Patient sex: F
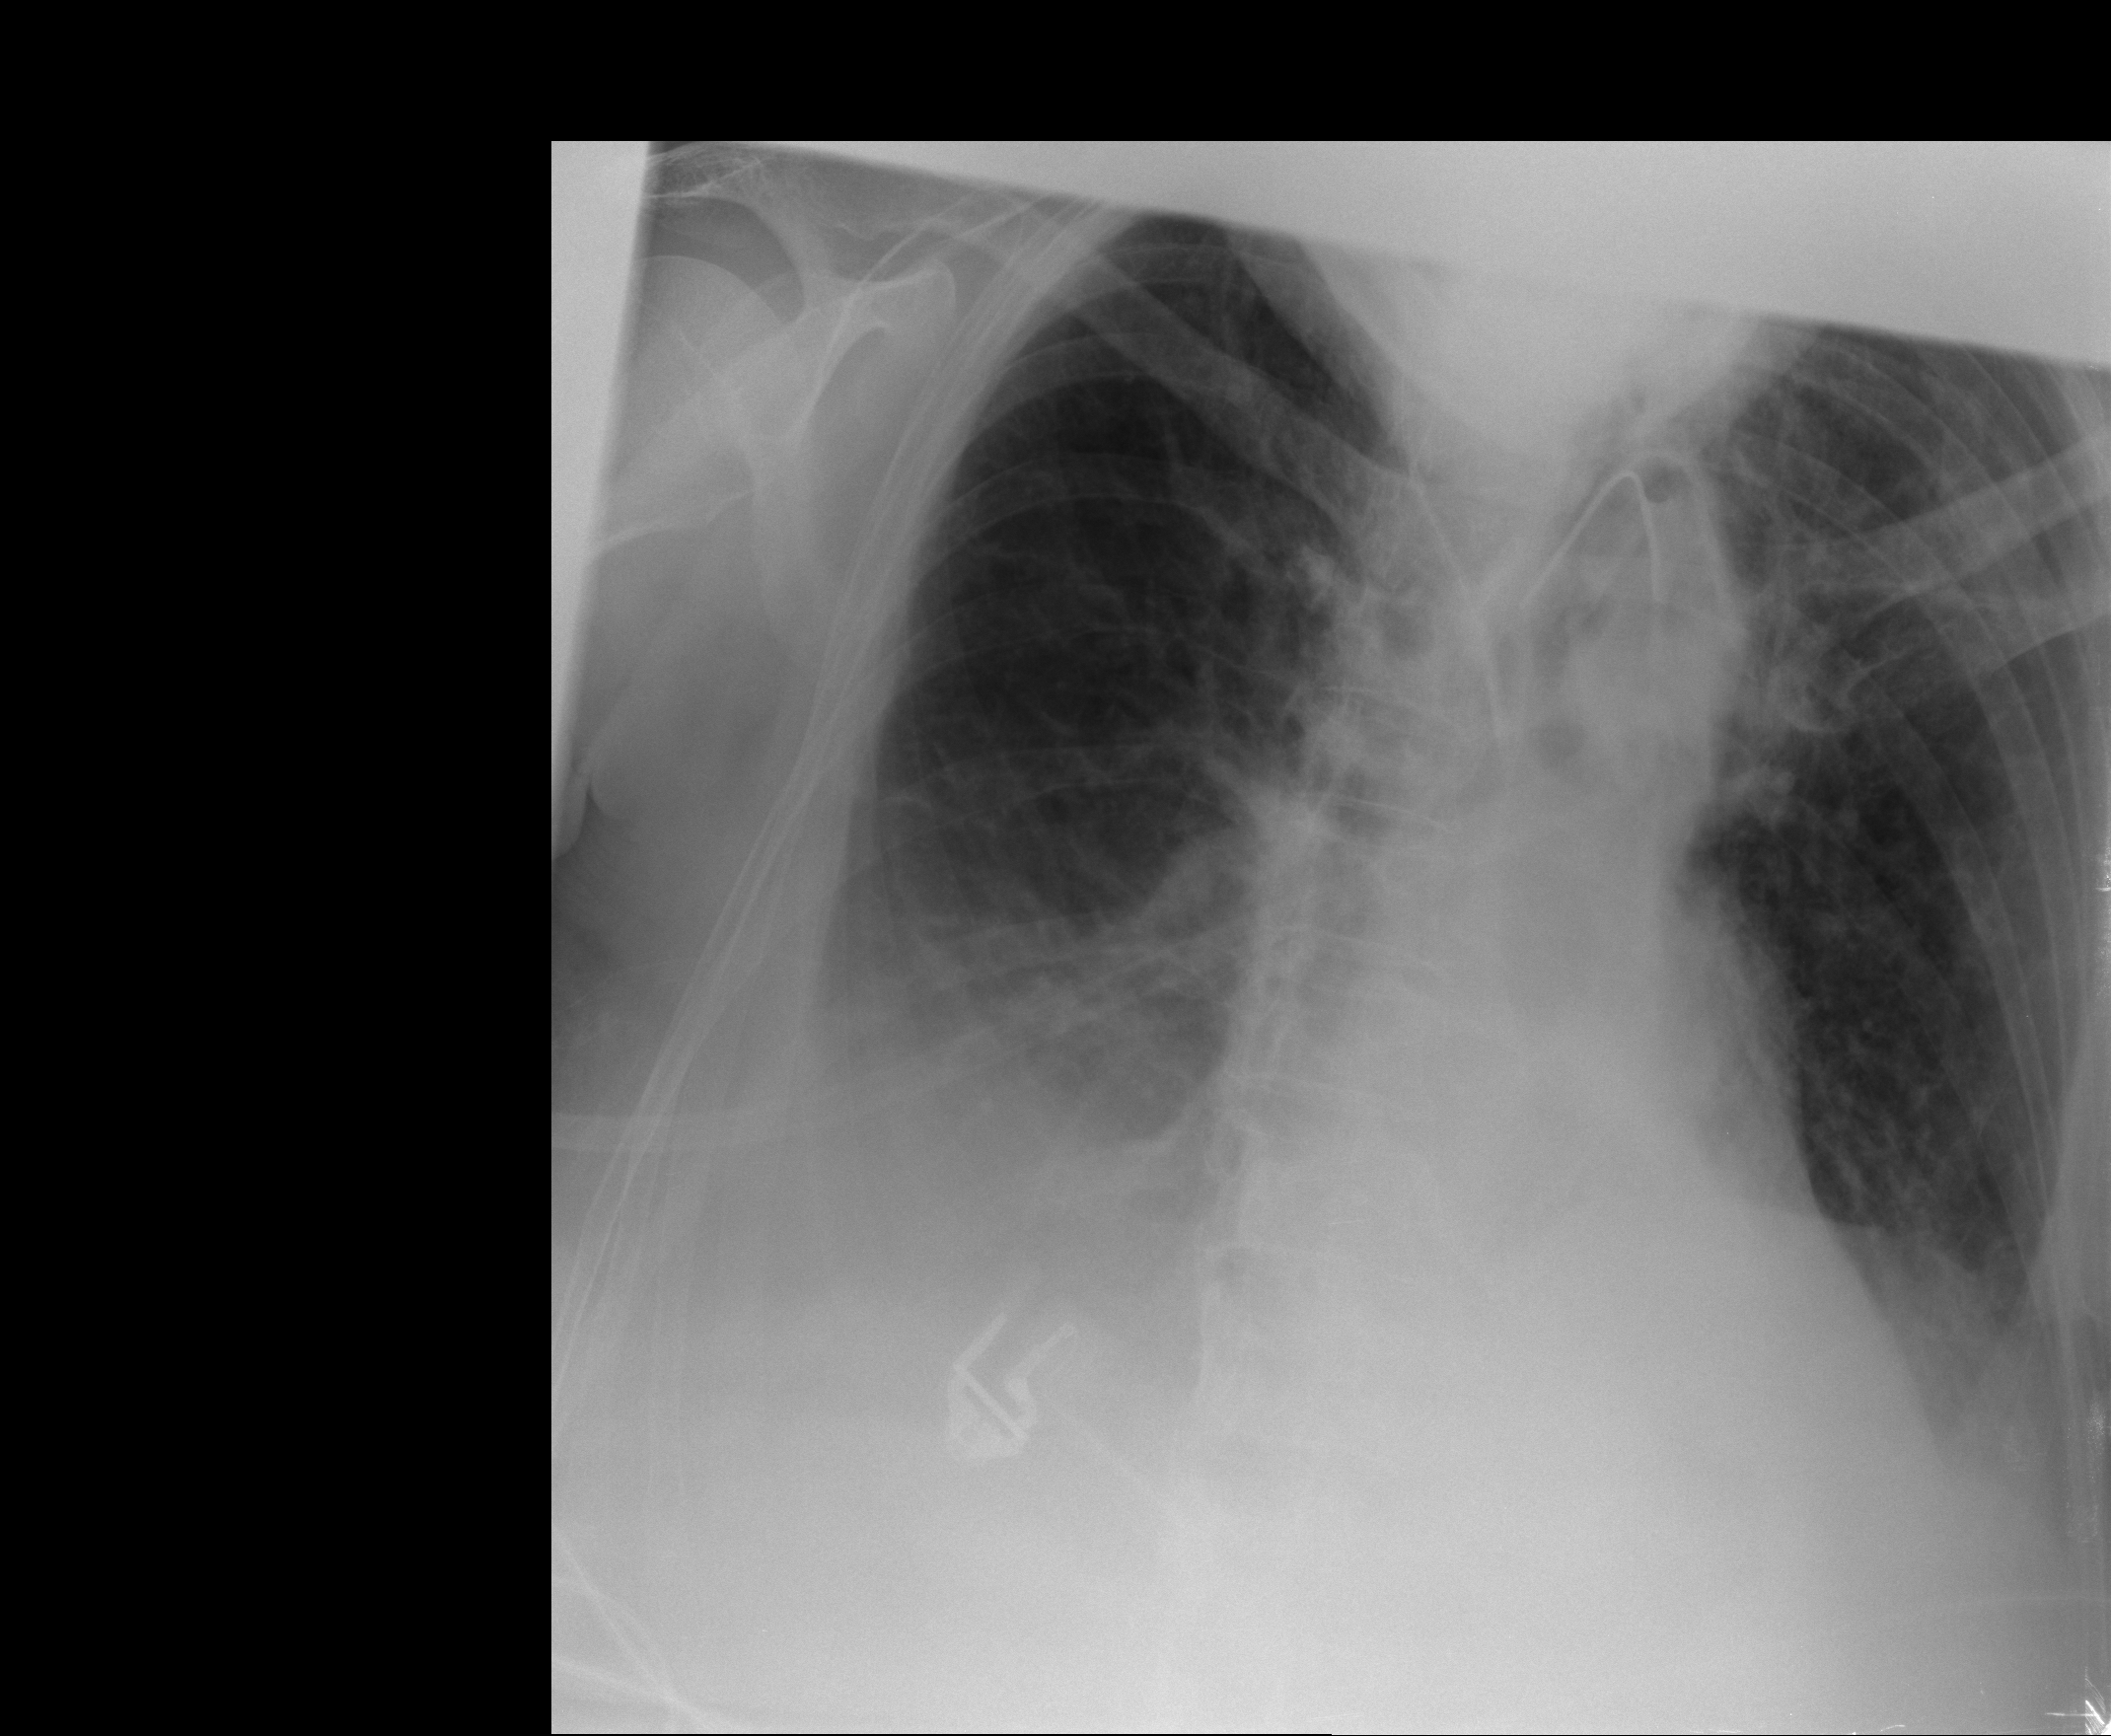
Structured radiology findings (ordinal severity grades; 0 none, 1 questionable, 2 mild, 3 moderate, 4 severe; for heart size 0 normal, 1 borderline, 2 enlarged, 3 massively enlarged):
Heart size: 0
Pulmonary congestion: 0
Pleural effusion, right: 3
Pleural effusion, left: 0
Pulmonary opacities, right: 0
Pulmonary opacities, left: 0
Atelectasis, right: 3
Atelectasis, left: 2